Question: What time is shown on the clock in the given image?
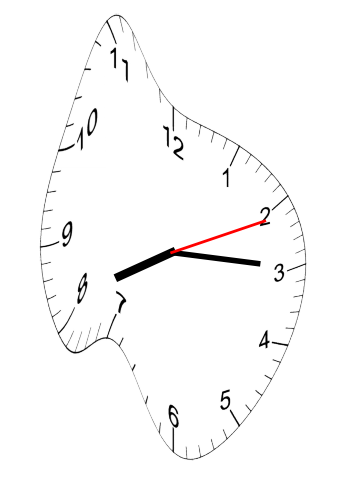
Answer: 08:15:11